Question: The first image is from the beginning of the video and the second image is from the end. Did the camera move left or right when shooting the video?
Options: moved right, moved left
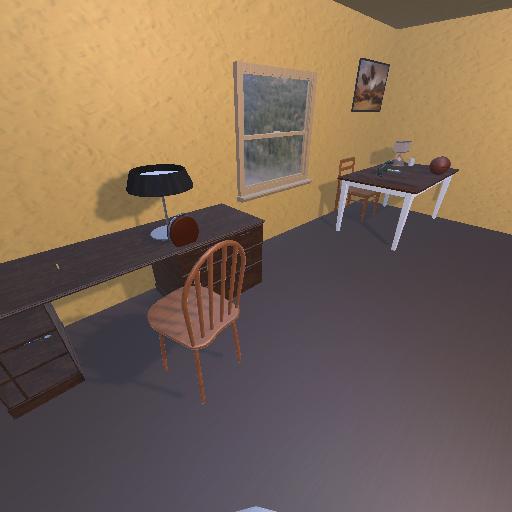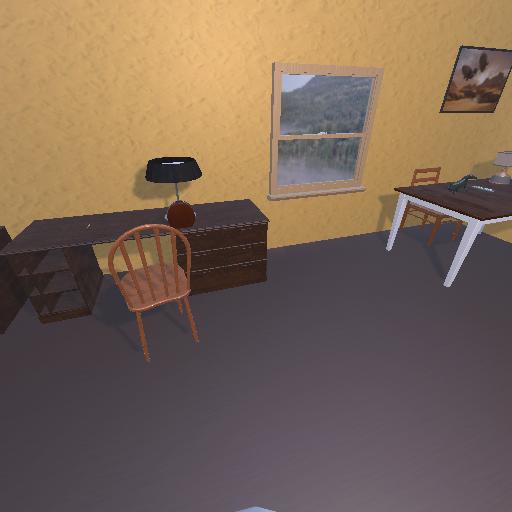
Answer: moved right